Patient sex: F
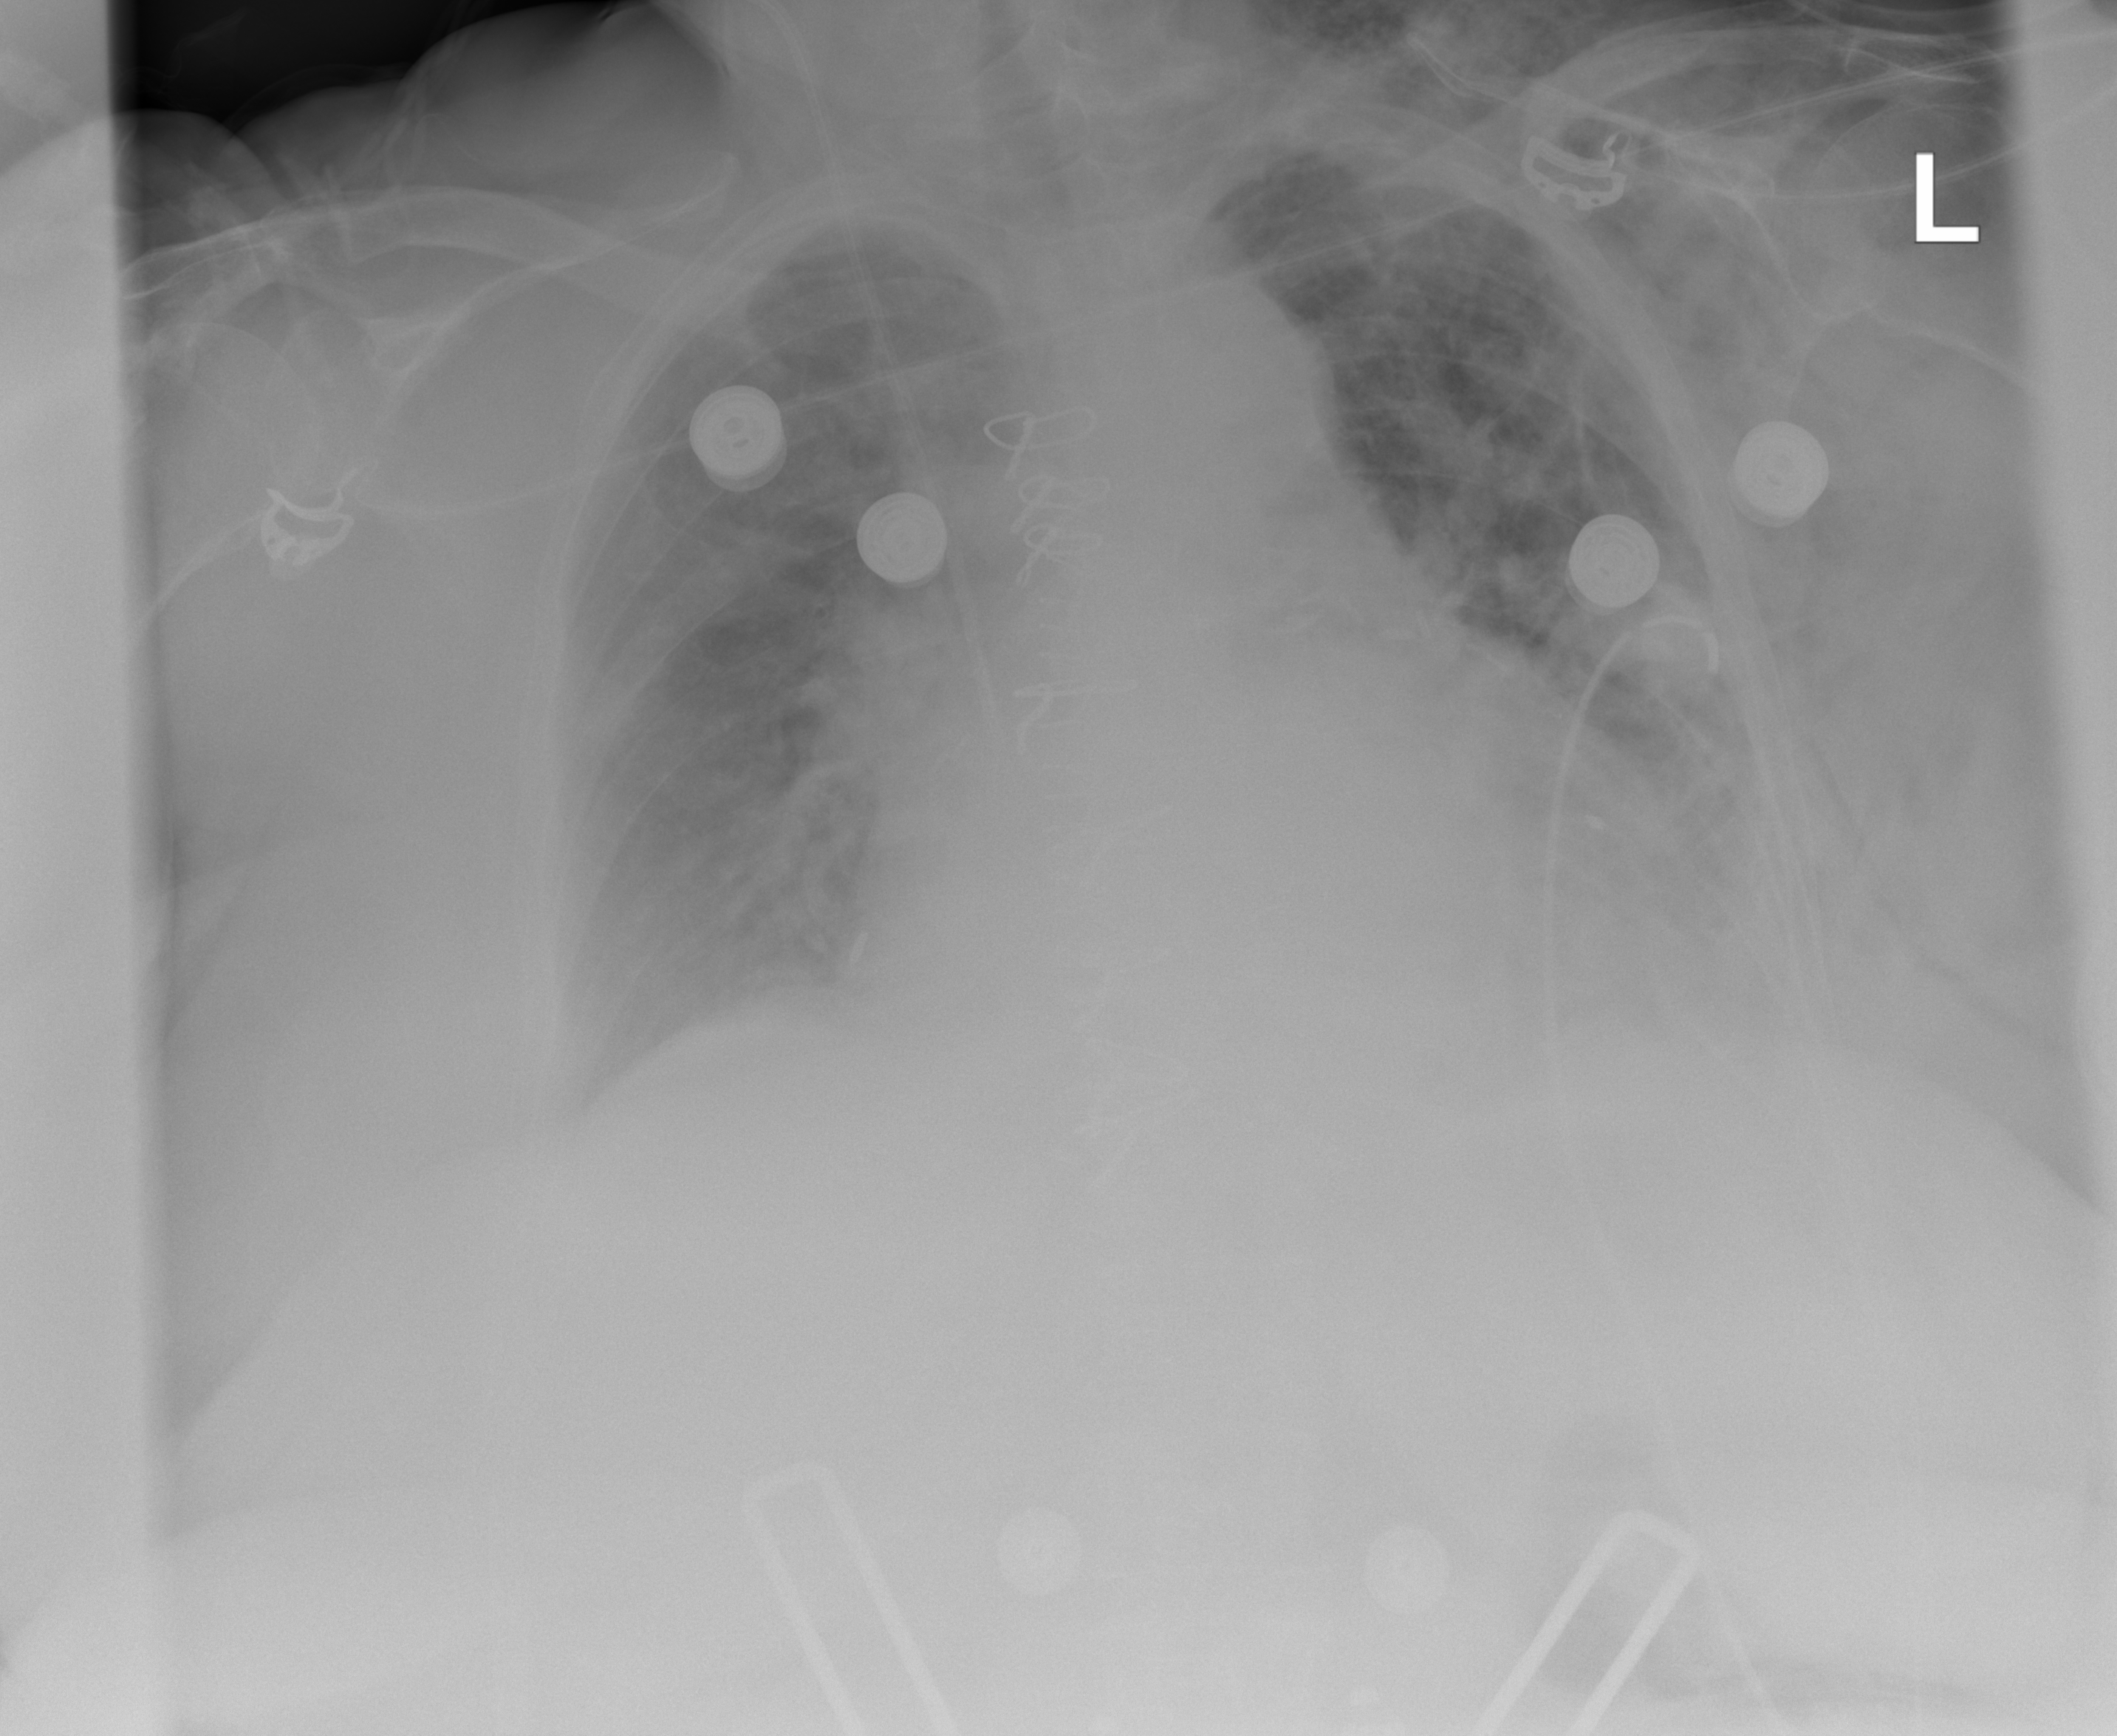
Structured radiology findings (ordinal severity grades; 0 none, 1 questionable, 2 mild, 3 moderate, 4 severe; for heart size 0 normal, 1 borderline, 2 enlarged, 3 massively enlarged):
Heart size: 2
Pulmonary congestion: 2
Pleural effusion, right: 0
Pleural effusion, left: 2
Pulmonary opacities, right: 0
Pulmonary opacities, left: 2
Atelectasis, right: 0
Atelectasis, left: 2